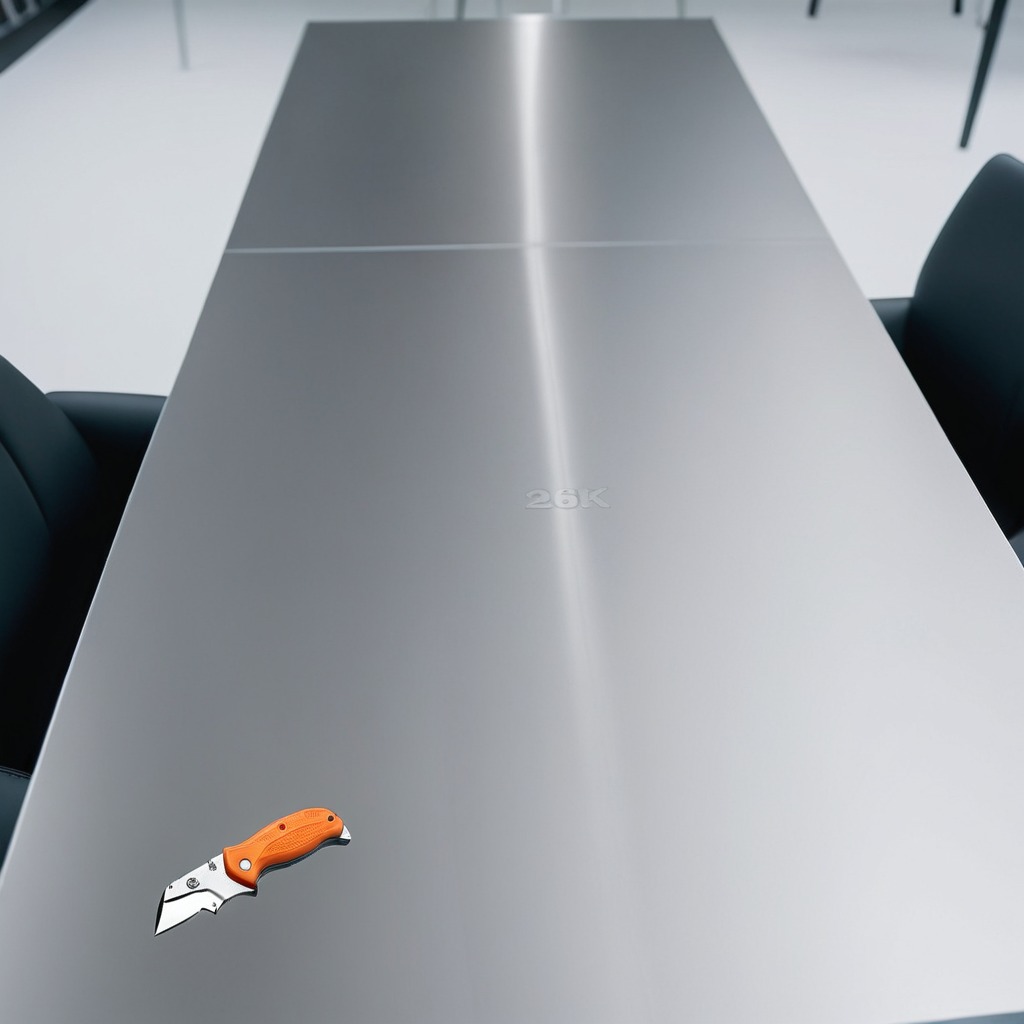
A utility knife is lying on a stainless steel table in a high-end prototyping lab.